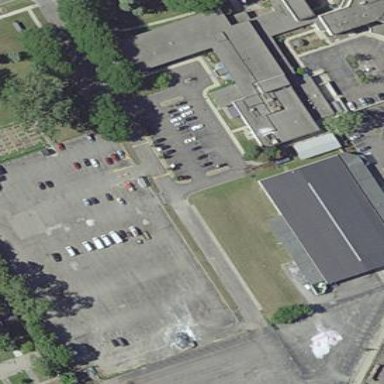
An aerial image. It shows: Nursing home.